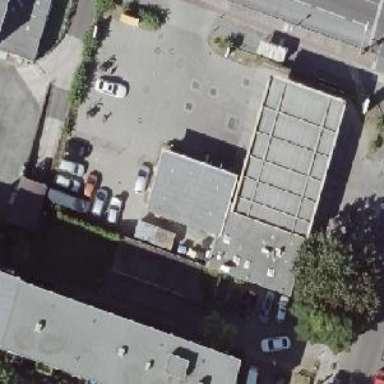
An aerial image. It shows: Retail fuel station.